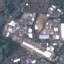
Label: Industrial